Question: A foreignkey object I'm using in a modelform shows up like this in the template:

It shows the leg's datetime in UTC, which is the default timezone. It needs to show the date information localized to the user's timezone. I assume it is using the following information from the model to render the Leg datetime information:
'''
def __unicode__(self):
return str(self.carpool.name) + " | " + str(self.drive_date_time) + ' | to: ' + self.endpoint
'''
I have a custom middleware that checks to see if a user is authenticated and, if so, sets the timezone to the user's timezone. It works fine on templates, but it doesn't seem to be working for this modelform.
How can I have the datetime information in this modelform show up with the current user's timezone, which is stored in my db and accessible at the template?
Thanks!
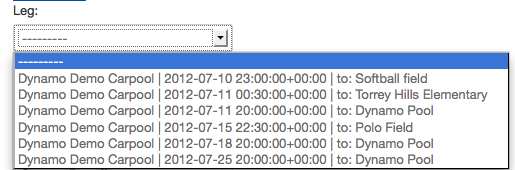
Answer: I fixed it like this:
'''
def __unicode__(self):
return str(self.carpool.name) + " | " + str(self.drive_date_time.astimezone(pytz.timezone(self.carpool.drivers.all()[0].timezone)).strftime('%m/%d/%y: %I:%M %p')) + ' | to: ' + self.endpoint
'''